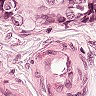
Metastatic tissue present: yes